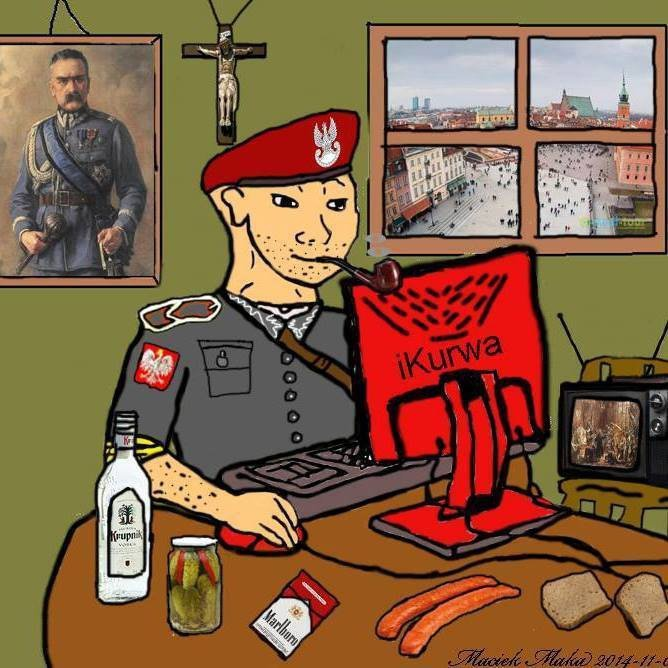
Label: 5_Wojak_with_Background